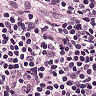
Metastatic tissue present: no